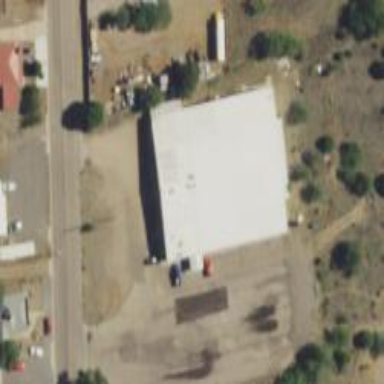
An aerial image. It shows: Building that houses bowling alley.